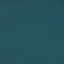
Label: SeaLake